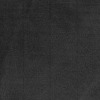
Atmospheric dust classification: dusty